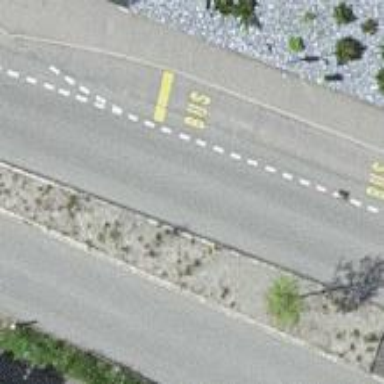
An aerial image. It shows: Bus stop with designated stop position for public transport.